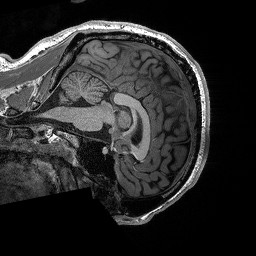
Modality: T1w
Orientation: sagittal
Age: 24
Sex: male
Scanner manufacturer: siemens
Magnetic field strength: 3 T
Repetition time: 2.3 s
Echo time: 0.00298 s